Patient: sex F, age 67
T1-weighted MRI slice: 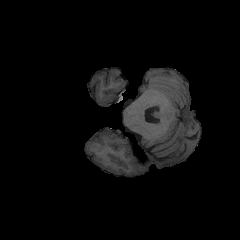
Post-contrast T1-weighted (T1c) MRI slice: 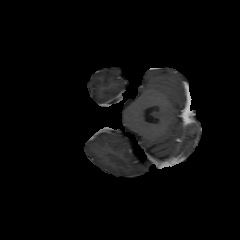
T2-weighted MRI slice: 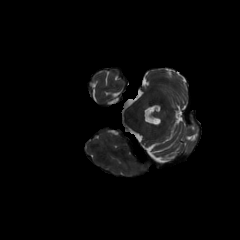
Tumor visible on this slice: no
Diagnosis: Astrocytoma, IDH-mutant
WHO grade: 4